Current action and preconditions to check: trajectory_clear

Your task: For each precondition in the list above, predict whether it will hold at this action.

Consider the current scene as observed from the mobile robot's camera, and analyze the predicted future states of all dynamic agents (e.g., people, animals, vehicles, or any moving entities) within the NEXT SECOND.

IMPORTANT: Only answer "very likely" if you are absolutely certain—based on strong, clear evidence—that a dynamic agent will violate the precondition in the predicted future state. Do NOT answer "very likely" for unlikely, ambiguous, or low-probability risks.

Ask yourself for each precondition: Is there a high probability, with clear and convincing evidence, that the predicted future states of any dynamic agent will interfere with the predicted future state of the currently executing action within the NEXT SECOND, causing that precondition to fail?

Assess the risk level based on these predictions. Use "likely" or "very likely" if motions create a clear risk of interference.

Use "neutral" or "improbable" if agents are nearby but their predicted paths are clearly diverging or non-conflicting.

Failure Risk Categories: "very improbable", "improbable", "neutral", "likely", "very likely"

Answer Format: Output ONLY the probability_of_failure value from these categories: "very improbable", "improbable", "neutral", "likely", "very likely"

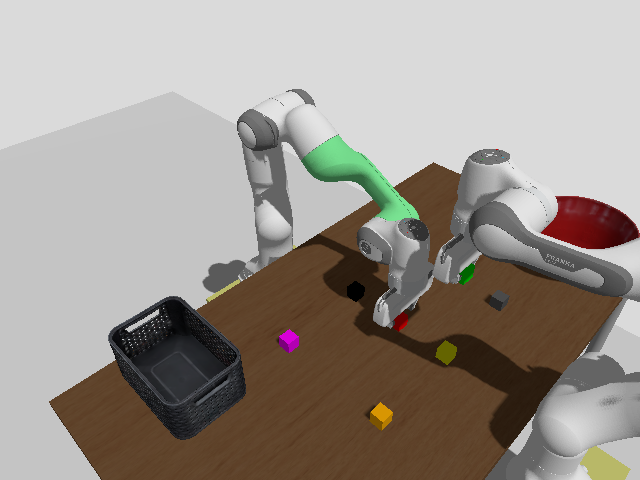

Answer: improbable